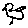
Label: bird